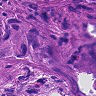
Metastatic tissue present: yes